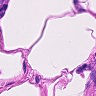
Metastatic tissue present: no